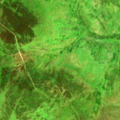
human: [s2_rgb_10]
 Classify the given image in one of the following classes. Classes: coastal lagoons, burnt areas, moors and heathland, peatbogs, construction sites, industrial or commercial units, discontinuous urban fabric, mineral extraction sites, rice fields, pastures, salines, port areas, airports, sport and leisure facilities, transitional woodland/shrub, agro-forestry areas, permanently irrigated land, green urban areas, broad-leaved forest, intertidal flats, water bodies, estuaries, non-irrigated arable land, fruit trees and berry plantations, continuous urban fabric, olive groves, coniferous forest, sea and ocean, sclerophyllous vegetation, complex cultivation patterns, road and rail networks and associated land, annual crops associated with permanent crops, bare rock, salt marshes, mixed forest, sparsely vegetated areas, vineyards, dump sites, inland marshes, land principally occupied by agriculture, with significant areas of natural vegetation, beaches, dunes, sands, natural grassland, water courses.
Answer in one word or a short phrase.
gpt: moors and heathland, peatbogs